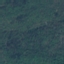
Label: Forest